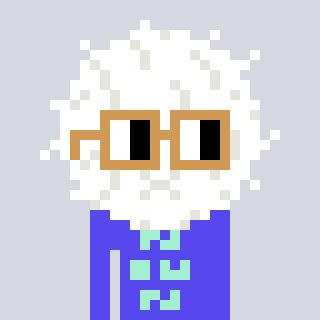
a pixel art character with square brown glasses, a cottonball-shaped head and a computerblue-colored body on a cool background